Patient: sex M, age 65
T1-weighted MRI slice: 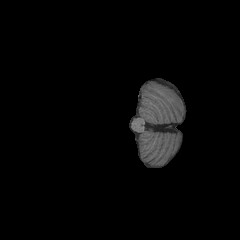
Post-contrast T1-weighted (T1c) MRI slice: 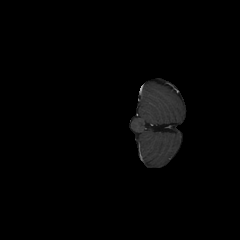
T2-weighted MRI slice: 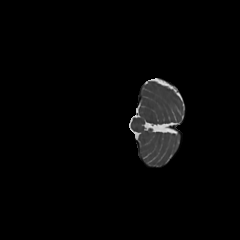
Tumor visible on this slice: no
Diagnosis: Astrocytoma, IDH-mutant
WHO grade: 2